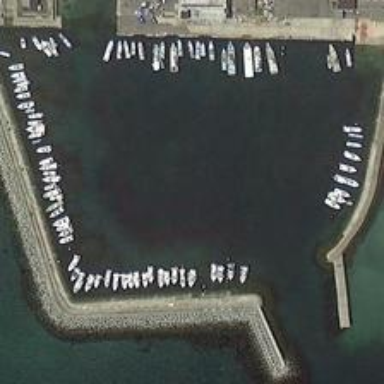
Many white boats are in a port shaped a polygon .